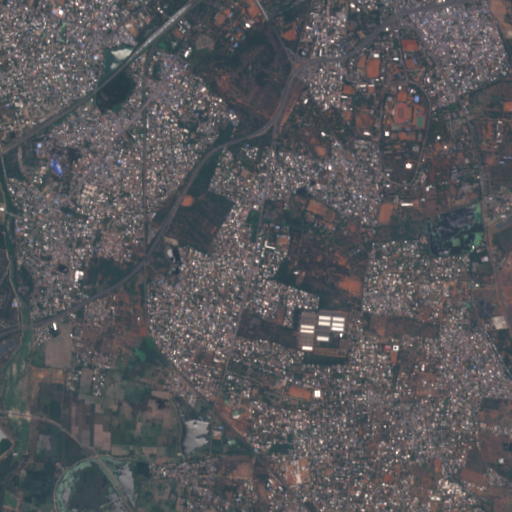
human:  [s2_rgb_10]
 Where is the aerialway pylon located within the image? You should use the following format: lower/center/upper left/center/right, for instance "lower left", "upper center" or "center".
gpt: The aerialway pylon is located in the upper right of the image.
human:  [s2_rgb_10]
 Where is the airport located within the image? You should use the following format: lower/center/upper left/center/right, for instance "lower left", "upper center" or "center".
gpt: The airport is located in the center right of the image.
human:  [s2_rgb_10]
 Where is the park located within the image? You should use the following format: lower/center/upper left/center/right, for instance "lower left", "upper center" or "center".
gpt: The park is located in the upper right of the image.
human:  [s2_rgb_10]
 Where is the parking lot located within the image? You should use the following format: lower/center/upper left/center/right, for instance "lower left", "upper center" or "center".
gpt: The parking lot is located in the upper right of the image.
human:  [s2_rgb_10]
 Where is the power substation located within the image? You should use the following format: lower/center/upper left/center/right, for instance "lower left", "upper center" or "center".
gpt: The power substation is located in the lower center of the image.
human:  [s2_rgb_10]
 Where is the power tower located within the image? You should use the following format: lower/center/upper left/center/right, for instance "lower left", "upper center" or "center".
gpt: The power tower is located in the lower center of the image.
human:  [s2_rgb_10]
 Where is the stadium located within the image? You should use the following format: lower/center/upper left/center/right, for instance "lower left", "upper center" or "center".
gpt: The stadium is located in the upper right of the image.
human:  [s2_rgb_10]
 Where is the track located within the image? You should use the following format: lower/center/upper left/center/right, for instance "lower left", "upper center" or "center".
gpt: The track is located in the upper right of the image.
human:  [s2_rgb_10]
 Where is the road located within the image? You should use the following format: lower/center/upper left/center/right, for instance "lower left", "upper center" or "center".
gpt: There is no road in the image.